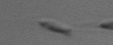
Label: Dinobryon